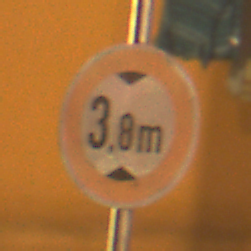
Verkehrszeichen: TatsaechlicheHoehe
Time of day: Night
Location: Outdoor (Urban)
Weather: Clear
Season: NotSpecified
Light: Artificial